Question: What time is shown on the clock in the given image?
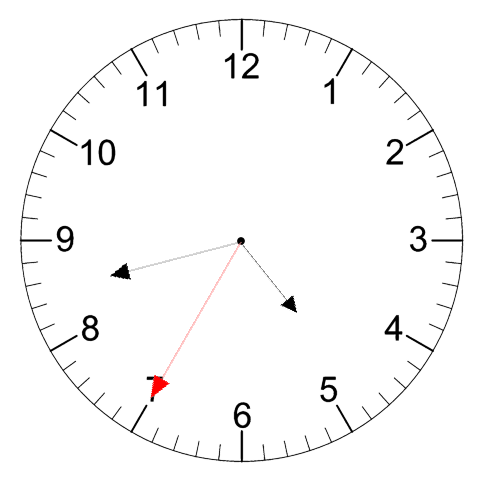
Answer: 04:42:35